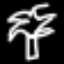
Label: palm tree